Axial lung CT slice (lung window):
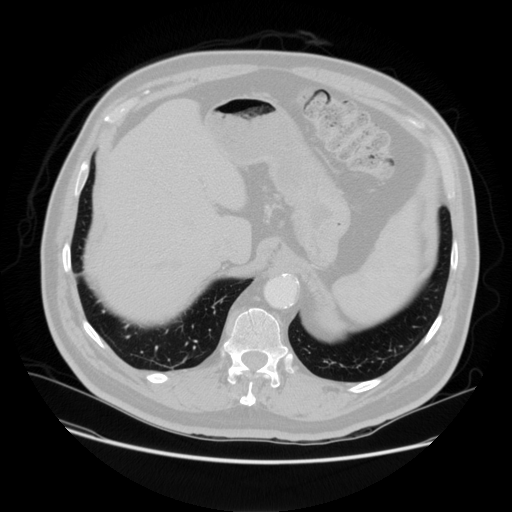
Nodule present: no